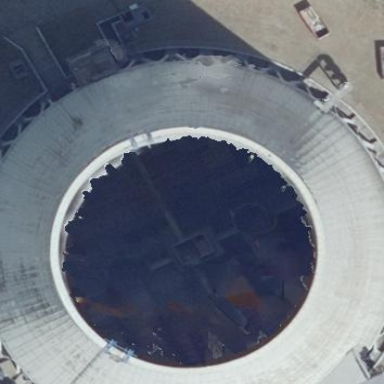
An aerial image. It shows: Industrial building with cooling tower.